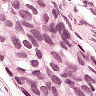
Metastatic tissue present: yes